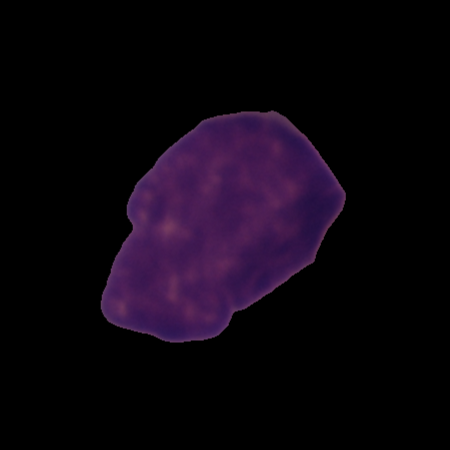
Label: cancer